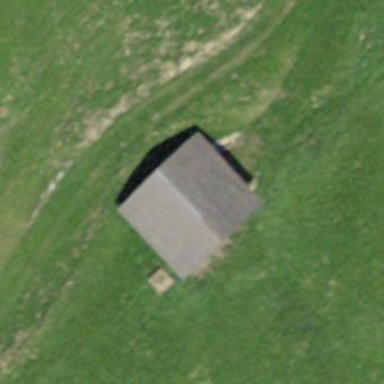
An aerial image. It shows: Barn.